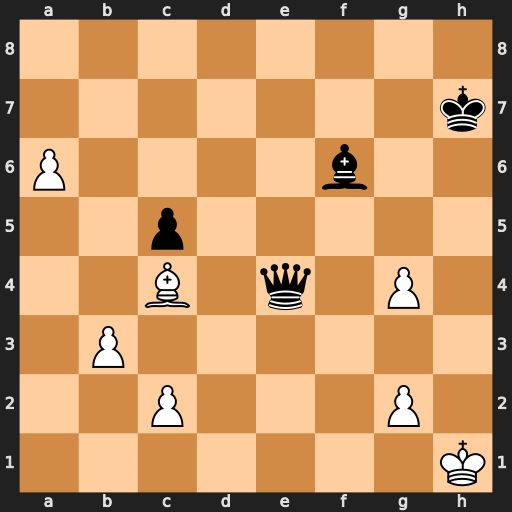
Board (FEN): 8/7k/P4b2/2p5/2B1q1P1/1P6/2P3P1/7K
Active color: w
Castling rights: -
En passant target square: -
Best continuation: Bd3 Qxd3 cxd3